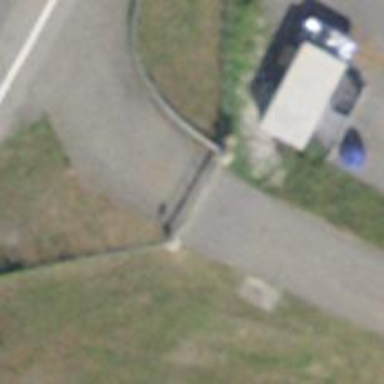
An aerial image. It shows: Gate.